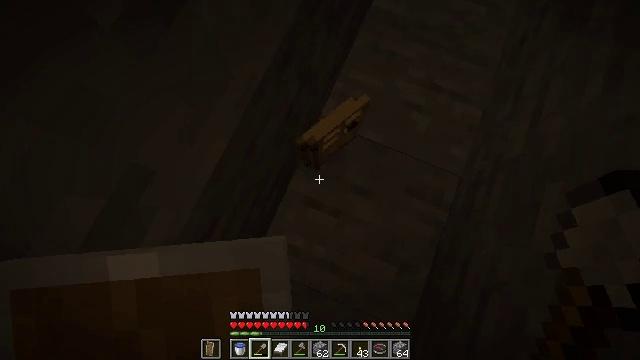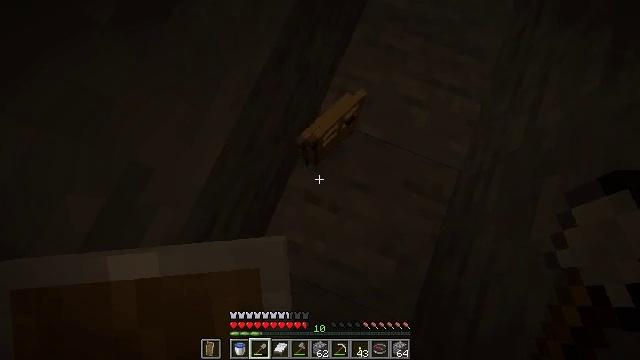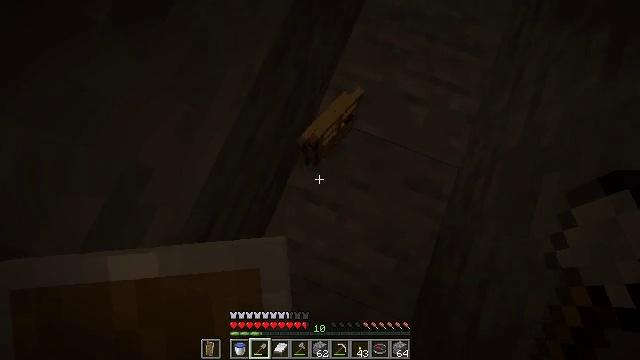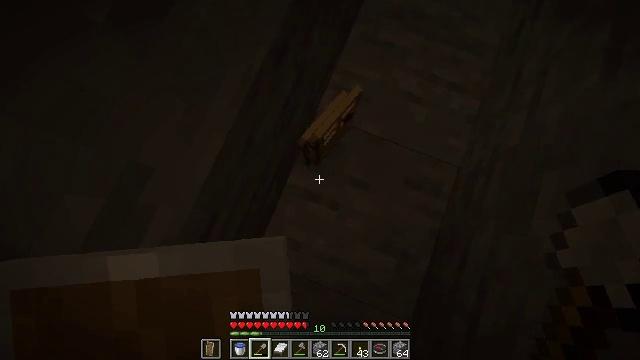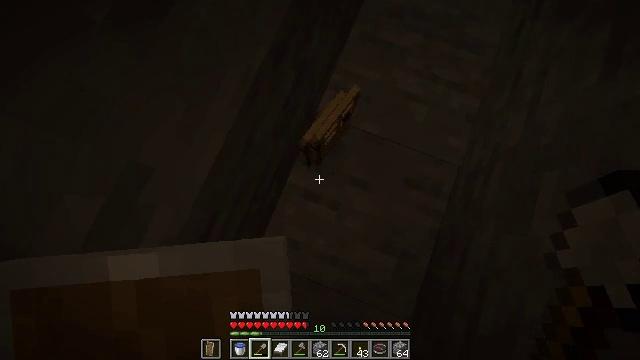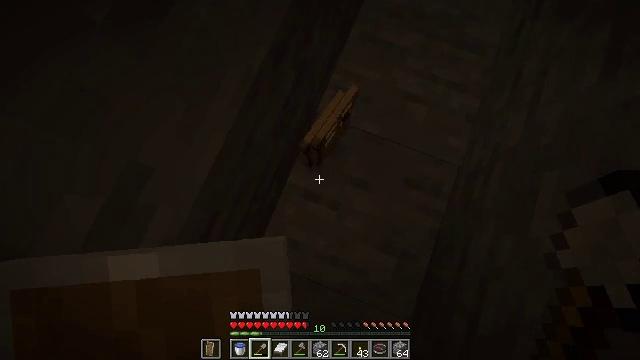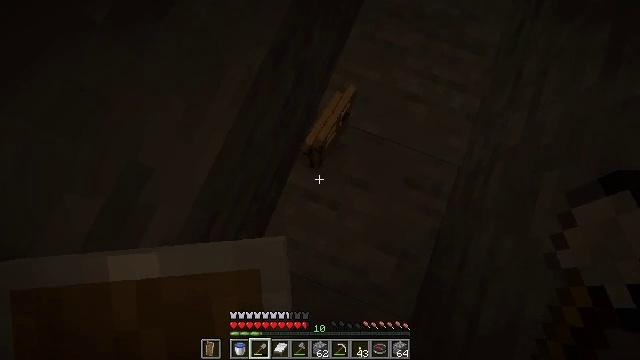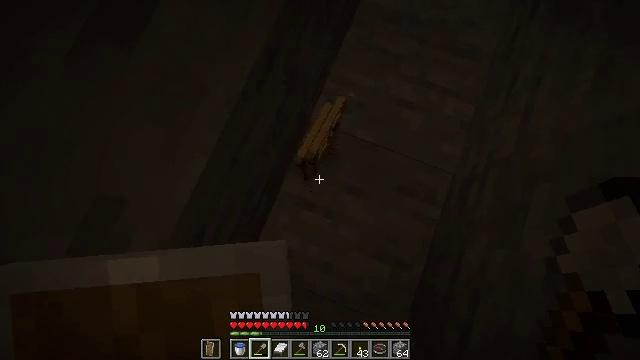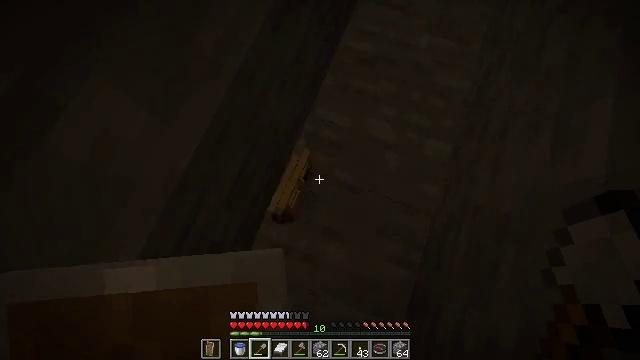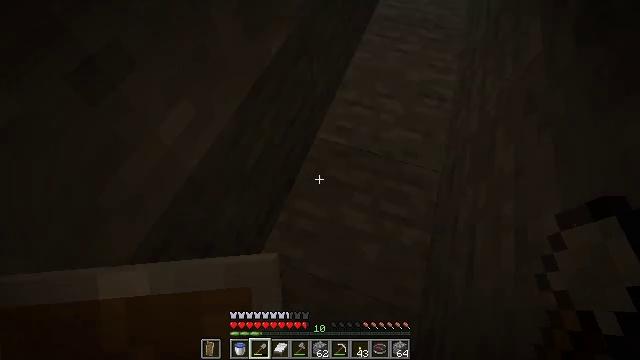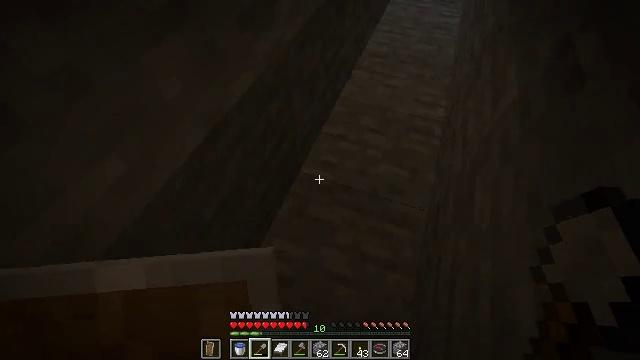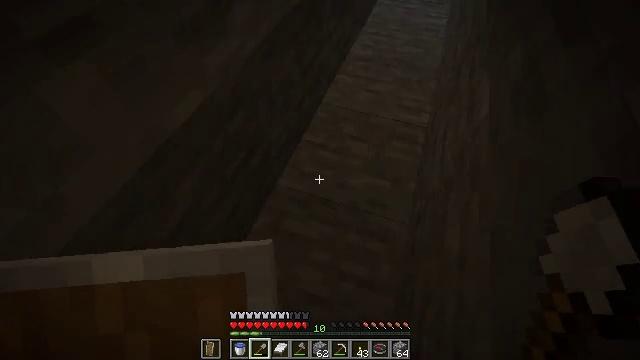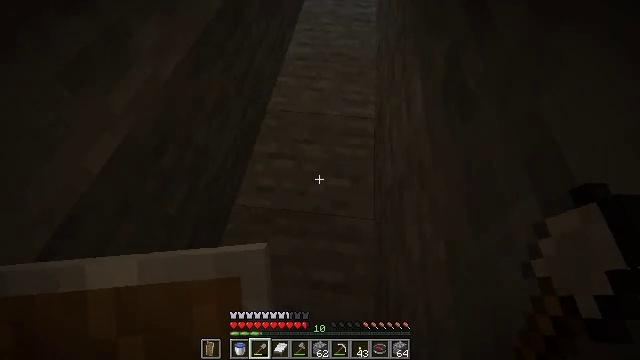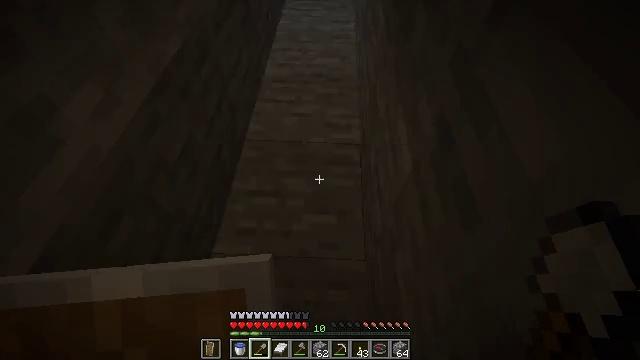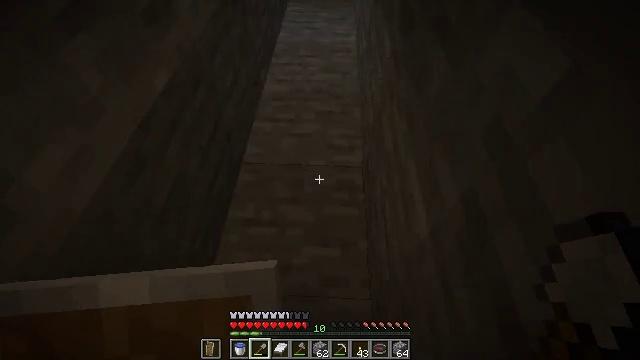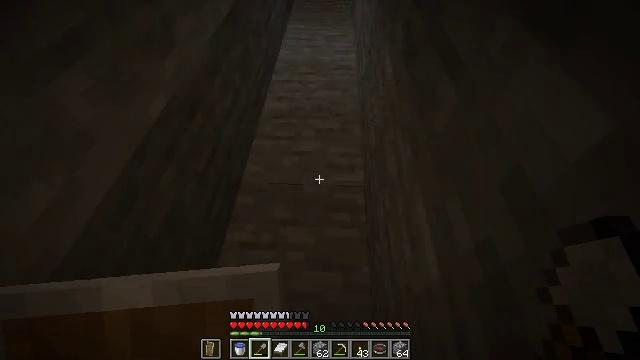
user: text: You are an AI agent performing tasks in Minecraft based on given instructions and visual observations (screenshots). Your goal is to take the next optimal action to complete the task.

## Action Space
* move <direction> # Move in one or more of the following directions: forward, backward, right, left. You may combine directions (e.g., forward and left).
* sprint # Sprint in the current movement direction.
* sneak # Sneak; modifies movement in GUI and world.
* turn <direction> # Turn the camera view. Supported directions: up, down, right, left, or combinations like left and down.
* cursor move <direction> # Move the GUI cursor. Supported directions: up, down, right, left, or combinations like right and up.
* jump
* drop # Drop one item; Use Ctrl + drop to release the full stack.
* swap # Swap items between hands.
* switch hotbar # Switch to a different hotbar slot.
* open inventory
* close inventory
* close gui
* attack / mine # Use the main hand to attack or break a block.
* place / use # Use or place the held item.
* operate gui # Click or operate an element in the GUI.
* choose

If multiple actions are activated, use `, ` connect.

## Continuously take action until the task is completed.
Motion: motion action
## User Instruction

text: Left click to collect the wall torch.
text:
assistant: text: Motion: no_op
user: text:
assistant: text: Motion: no_op
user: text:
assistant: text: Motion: no_op
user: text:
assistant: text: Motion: no_op
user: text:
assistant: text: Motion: no_op
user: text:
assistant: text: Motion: no_op
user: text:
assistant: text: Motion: move forward and move right
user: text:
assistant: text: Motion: move forward and move right, turn up
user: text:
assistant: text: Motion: move forward and move right, turn right and up
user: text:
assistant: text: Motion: move forward and move right, turn up
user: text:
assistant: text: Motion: move forward and move right
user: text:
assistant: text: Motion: move forward and move right, turn right
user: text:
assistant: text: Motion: move forward, turn right and up
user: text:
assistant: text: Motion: move forward
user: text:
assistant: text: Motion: move forward, turn up
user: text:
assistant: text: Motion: move forward, turn left and up
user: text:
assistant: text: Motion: move forward, turn left and up
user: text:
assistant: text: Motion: move forward, turn up
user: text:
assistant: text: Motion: move forward, turn up
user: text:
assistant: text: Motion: move forward, turn left and up
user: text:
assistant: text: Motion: move forward, turn left and up
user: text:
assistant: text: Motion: move forward, turn left and up
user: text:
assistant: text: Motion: move forward, turn up
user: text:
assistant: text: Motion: move forward, turn right and up
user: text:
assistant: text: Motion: move forward, turn right and up
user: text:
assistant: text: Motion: move forward, turn right and up
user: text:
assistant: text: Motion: move forward
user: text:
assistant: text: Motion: move forward
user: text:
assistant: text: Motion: move forward
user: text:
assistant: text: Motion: move forward